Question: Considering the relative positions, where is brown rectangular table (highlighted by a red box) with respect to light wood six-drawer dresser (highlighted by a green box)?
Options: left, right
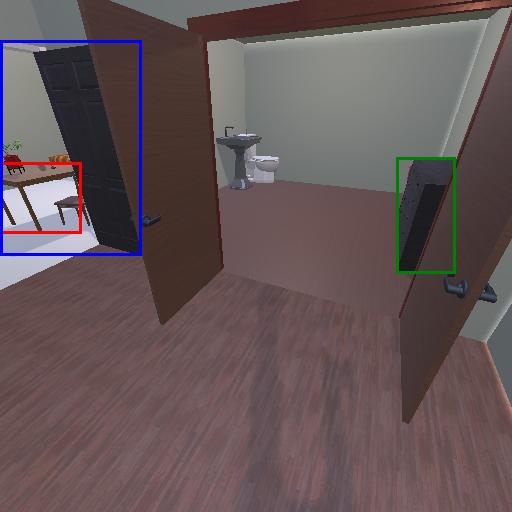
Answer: left